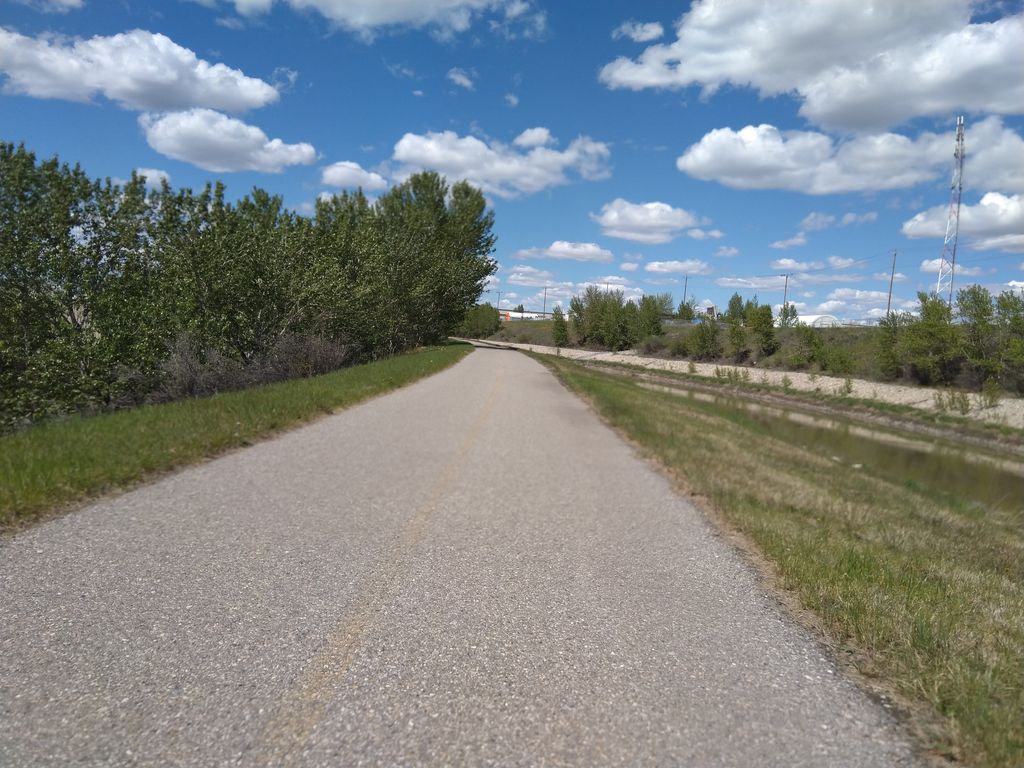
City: calgary